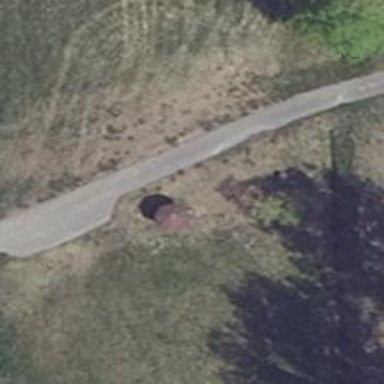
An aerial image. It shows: Shelter.